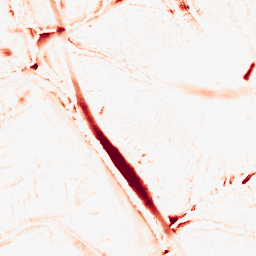
Category: morphological
Decomposition family: tophat
Decomposition parameters: size: 10
mode: white
Upsampling method: cubic_catmull_rom
Upsampling parameters: scale: 2
Upsampling scale: 2